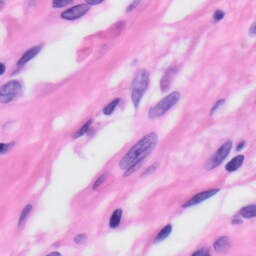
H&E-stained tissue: Skin